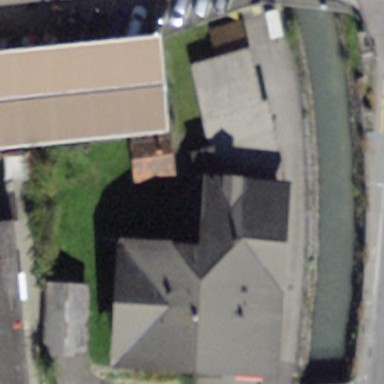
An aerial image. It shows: Hotel building.